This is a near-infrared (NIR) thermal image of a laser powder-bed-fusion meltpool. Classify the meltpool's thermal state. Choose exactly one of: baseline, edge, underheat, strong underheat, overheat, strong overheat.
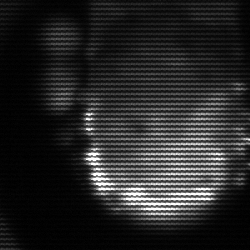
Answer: baseline